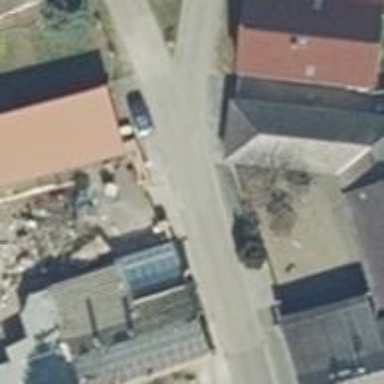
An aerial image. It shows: Residential road.